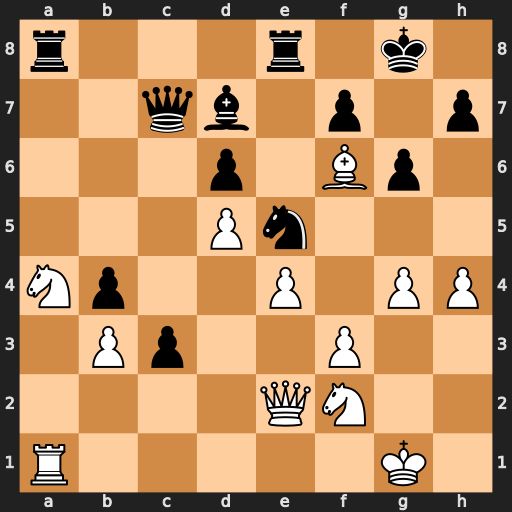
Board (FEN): r3r1k1/2qb1p1p/3p1Bp1/3Pn3/Np2P1PP/1Pp2P2/4QN2/R5K1
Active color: w
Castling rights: -
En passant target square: -
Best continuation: Qe3 Re6 dxe6